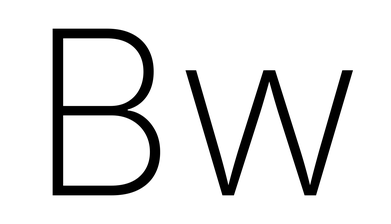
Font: Inter_ExtraLight